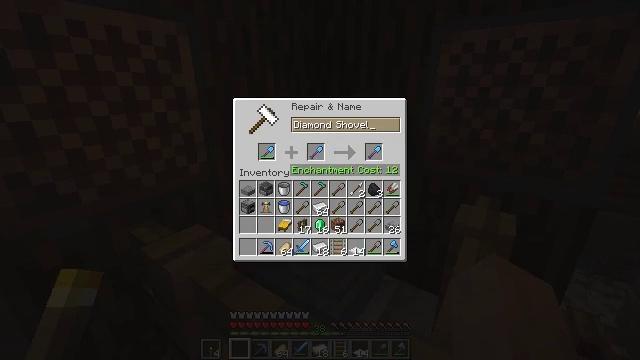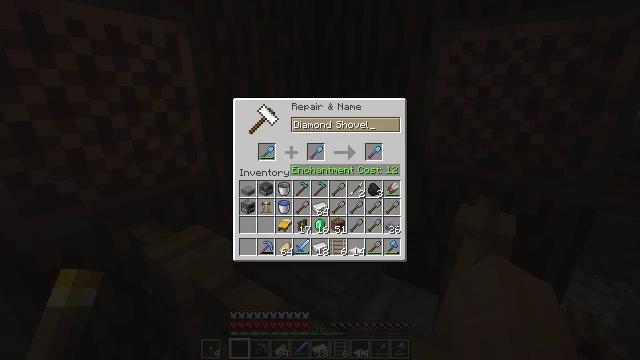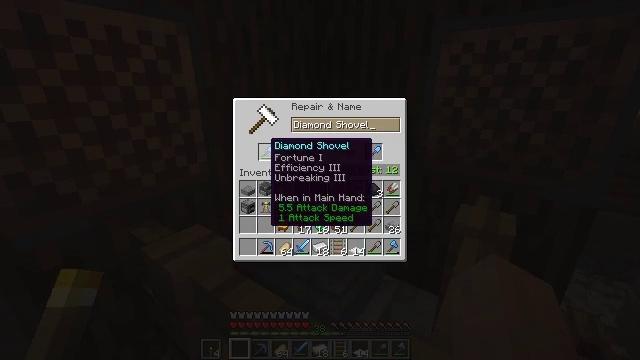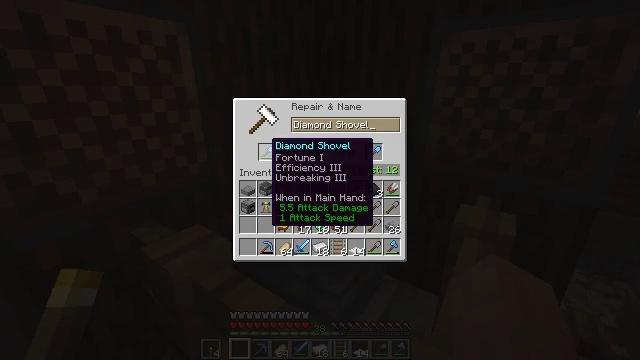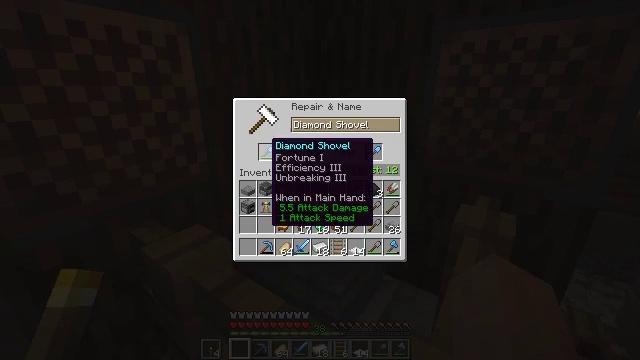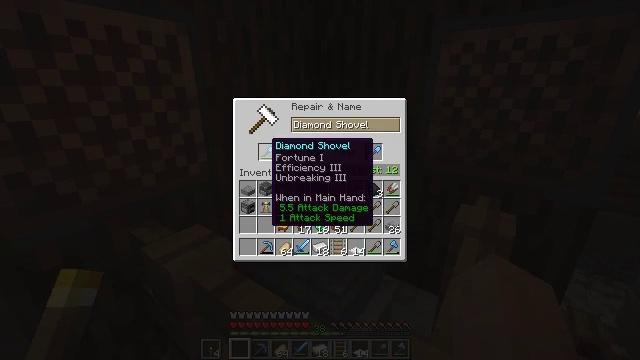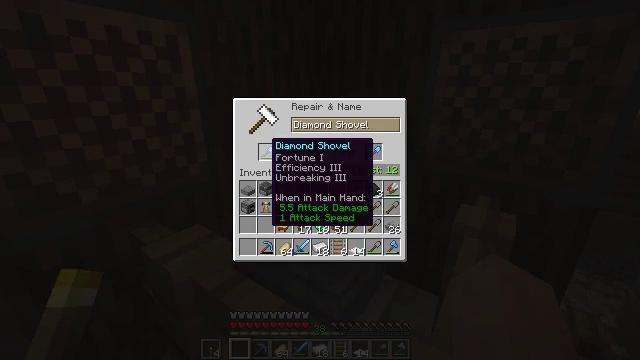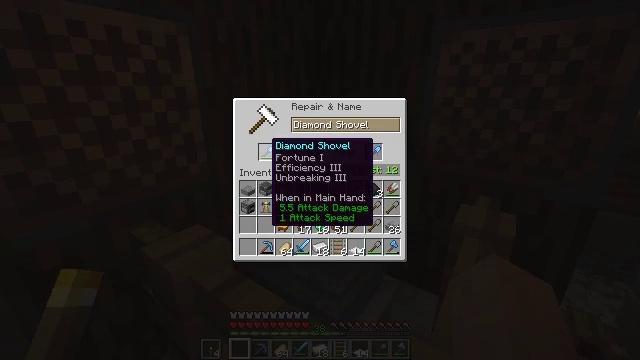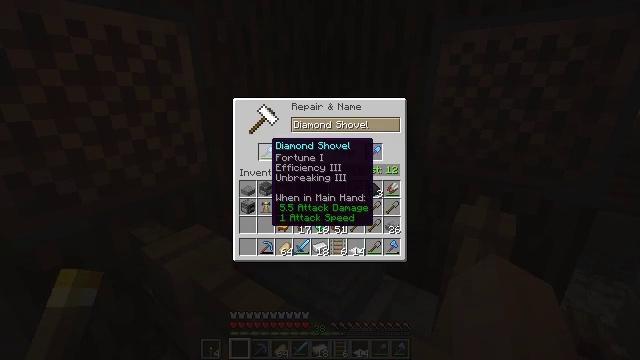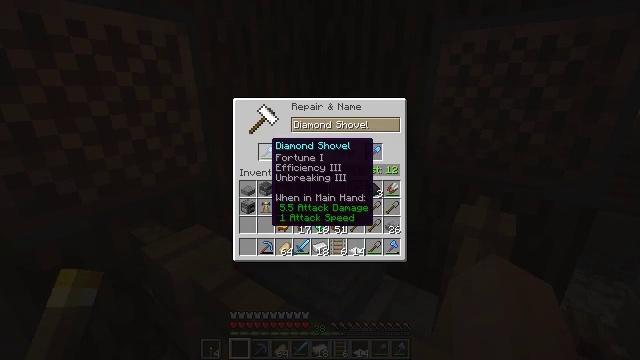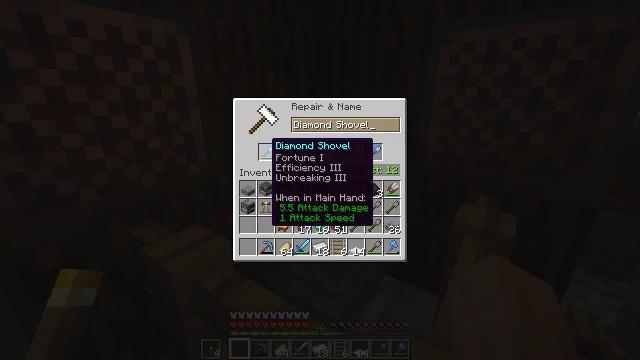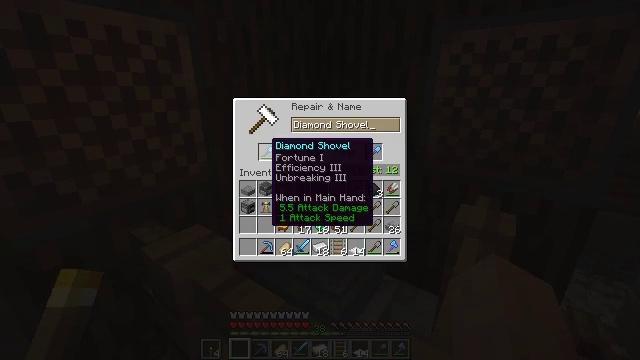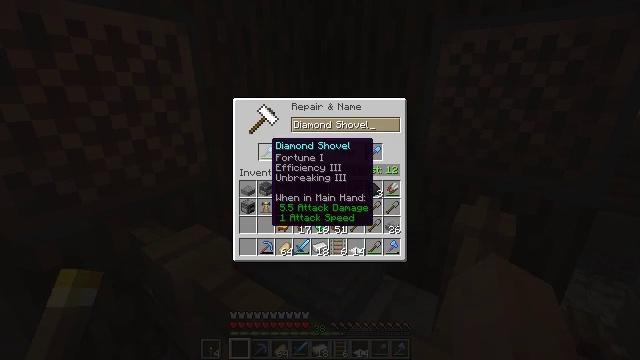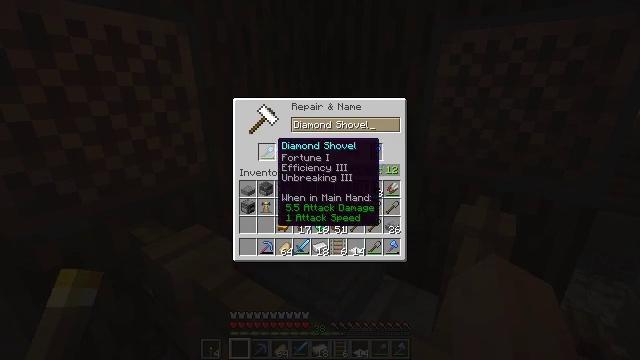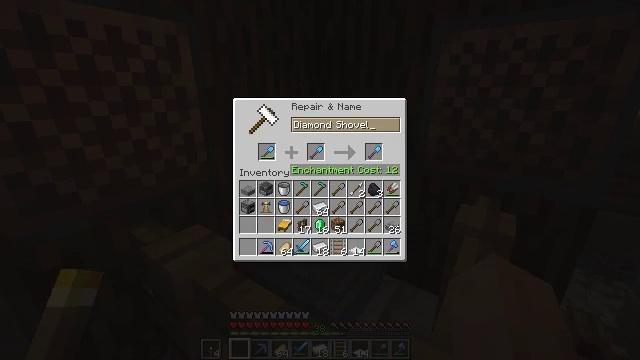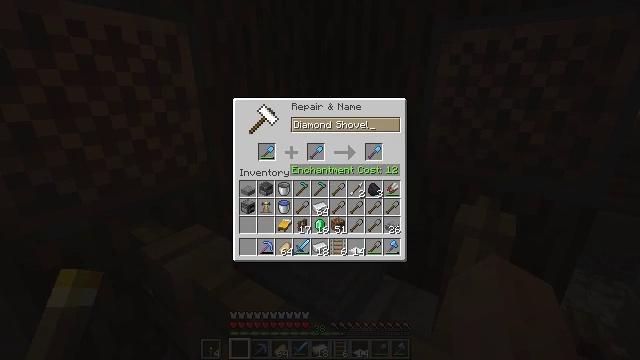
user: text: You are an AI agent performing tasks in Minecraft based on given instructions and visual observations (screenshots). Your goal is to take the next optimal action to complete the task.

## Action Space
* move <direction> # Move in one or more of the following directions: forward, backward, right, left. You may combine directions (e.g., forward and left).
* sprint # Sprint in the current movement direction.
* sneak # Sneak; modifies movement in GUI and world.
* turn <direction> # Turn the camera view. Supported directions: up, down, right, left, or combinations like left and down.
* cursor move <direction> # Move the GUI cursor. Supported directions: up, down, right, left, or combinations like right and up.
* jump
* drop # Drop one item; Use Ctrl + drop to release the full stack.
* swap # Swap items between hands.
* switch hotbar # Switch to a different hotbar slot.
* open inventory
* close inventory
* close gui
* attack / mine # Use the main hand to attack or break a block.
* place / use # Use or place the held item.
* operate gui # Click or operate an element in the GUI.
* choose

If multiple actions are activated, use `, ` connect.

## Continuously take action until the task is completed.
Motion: motion action
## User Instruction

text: Break the brown bed to remove it.
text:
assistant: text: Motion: no_op
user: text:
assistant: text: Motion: no_op
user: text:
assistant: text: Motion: no_op
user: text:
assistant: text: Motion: no_op
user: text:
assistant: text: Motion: no_op
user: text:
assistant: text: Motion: no_op
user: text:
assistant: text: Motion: no_op
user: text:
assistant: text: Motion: no_op
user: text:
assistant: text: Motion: no_op
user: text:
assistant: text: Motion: no_op
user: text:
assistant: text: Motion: no_op
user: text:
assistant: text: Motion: no_op
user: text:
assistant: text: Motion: no_op
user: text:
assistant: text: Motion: cursor move right
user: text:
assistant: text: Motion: cursor move right
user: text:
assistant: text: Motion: cursor move right
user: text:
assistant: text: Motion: cursor move right
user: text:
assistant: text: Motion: no_op
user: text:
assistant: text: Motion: no_op
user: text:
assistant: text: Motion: no_op
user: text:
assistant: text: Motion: no_op
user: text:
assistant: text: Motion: no_op
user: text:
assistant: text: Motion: no_op
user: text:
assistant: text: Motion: no_op
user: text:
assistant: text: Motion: no_op
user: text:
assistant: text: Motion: no_op
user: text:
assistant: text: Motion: no_op
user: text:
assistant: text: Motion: no_op
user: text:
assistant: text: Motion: no_op
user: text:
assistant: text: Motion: no_op